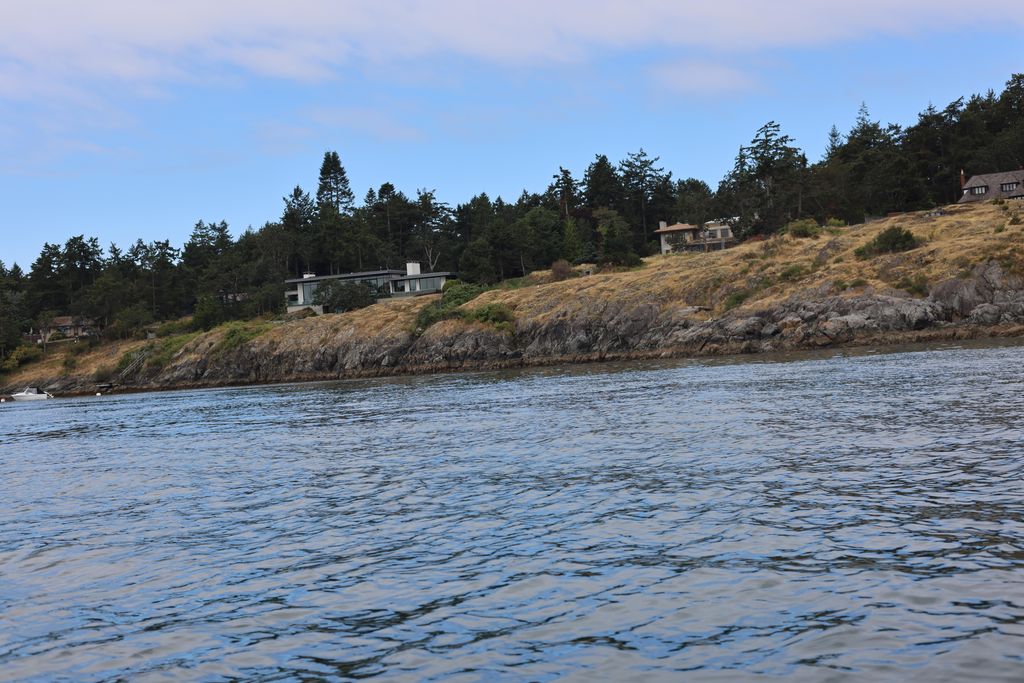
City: victoria